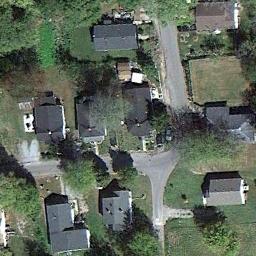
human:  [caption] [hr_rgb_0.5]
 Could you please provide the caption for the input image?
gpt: There is a road next to a medium-sized house .

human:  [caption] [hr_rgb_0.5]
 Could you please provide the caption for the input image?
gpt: The medium residential is on the grass next to some trees .

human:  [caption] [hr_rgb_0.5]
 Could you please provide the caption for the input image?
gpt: The medium residential area has some houses and trees on the grass .

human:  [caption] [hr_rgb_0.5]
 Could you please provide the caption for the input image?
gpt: There are many buildings in medium residential area .

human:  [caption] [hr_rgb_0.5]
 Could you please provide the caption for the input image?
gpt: There are some black buildings on green lawns on the  medium residential area .